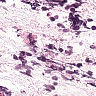
Metastatic tissue present: no